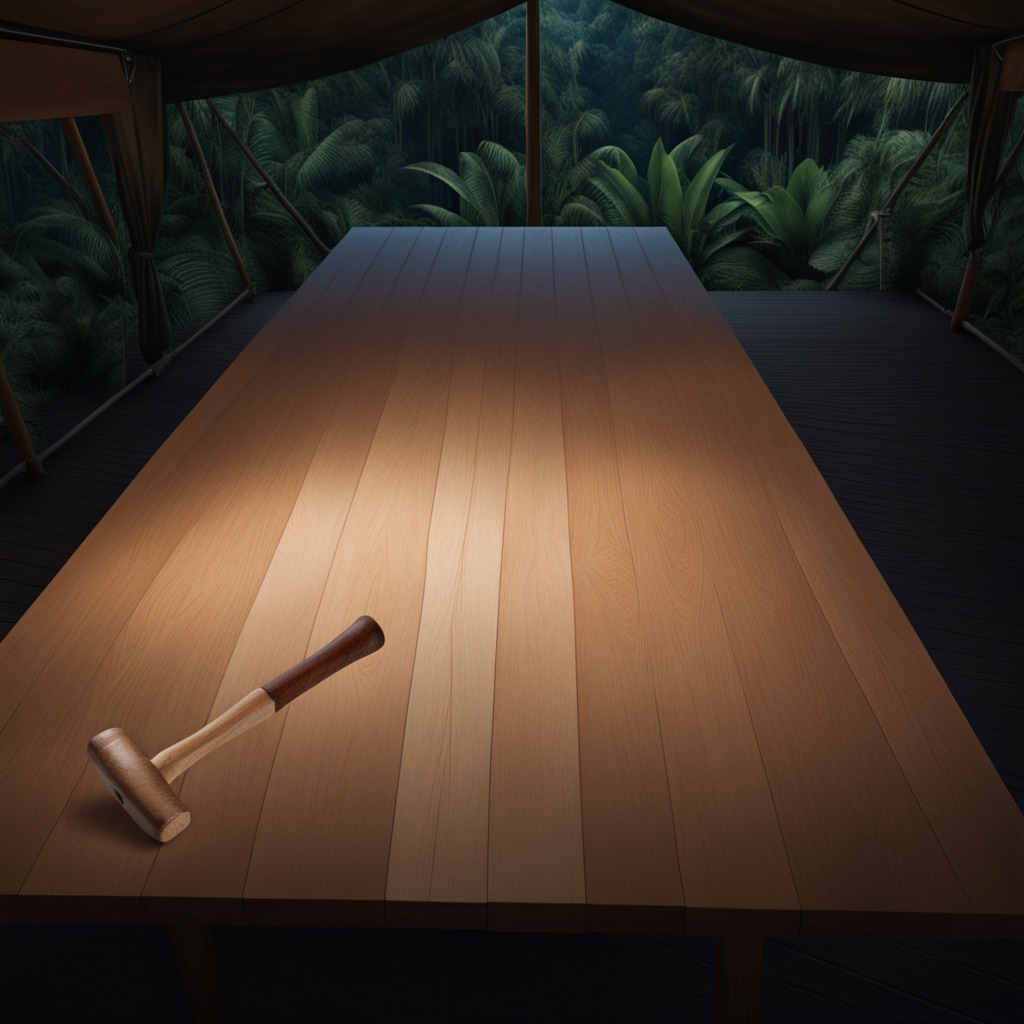
A hammer lying on a wooden table inside a jungle field workshop tent at night